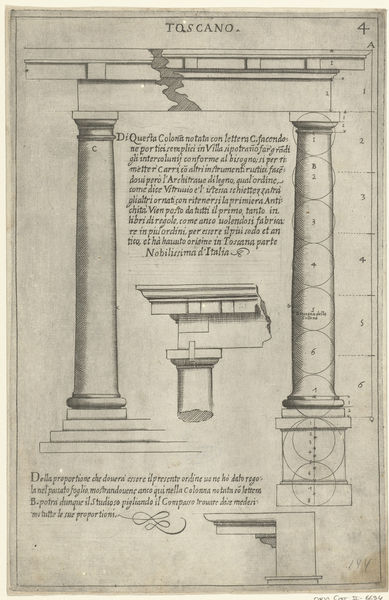
Titel: Toscaanse zuil en hoofdgestel
Künstler: Giovanni Battista Montano
Standort: Amsterdam
Institution: Rijksmuseum
Schlagwörter: architecture, column, columns, steps, wall, print, greek, building, tower, drawing, paper, black and white, line, sketch, writing, letters, plan, rome, buildings, italian, scale, construction, detail, engraving, pencil, measurements, circles, lines, book, four, pillar, page, pedestal, hold, doric, latin, text, base, break, greece, proportions, manuscript, colomn, capital, architectural, italia, leonardo, tuscany, nice, numbers, bernini, d, blueprint, pillars, science, symbols, legend, details, mathematics, number, technical, aged, 4, label, numbered, arquitecture, coloumn, how to, schematics, relations, itallian, pillers, toscano, labeled, tuscan, alberti, sheme, sha, collon, explanatory, vitrubio, scienece